【题型】解答题　【知识点】立体几何　【难度】medium
如图是一个以$\triangle A_1B_1C_1$为底面的正三棱柱被一平面所截得的几何体，截面为$\triangle ABC$. 已知$AA_1=4,BB_1=2,CC_1=3$.

\noindent (1) 在边$AB$上是否存在一点$O$，使得$OC\parallel$平面$A_1B_1C_1$？若存在，求出$\dfrac{AO}{OB}$的值；若不存在，请说明理由；

\noindent (2) 若$A_1B_1=2$，求几何体$A_1B_1C_1-ABC$的体积.
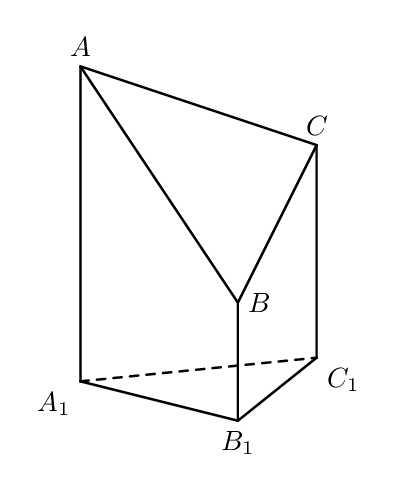
【解答】
\vspace{0.5em}
\noindent \textbf{【答案】} (1)存在，此时$\dfrac{AO}{OB}=1$，理由见解析 \quad (2)$3\sqrt{3}$

\vspace{0.5em}
\noindent \textbf{【分析】} (1) 取$AB$的中点$O$，连接$OC$，作$OD\parallel AA_1$交$A_1B_1$于点$D$，连接$C_1D$，从而得到四边形$ODC_1C$为平行四边形，即可得到$OC\parallel C_1D$，从而得证；

\noindent (2) 将几何体转化为一个四棱锥和正三棱柱的体积进行计算.

\vspace{0.5em}
\noindent \textbf{【详解】} (1) 存在，此时$\dfrac{AO}{OB}=1$，

\noindent 如图，取$AB$的中点$O$，连接$OC$，作$OD\parallel AA_1$交$A_1B_1$于点$D$，连接$C_1D$，则$OD\parallel BB_1\parallel CC_1$，

\noindent 因为$O$是$AB$的中点，所以$OD$为梯形$AA_1B_1B$的中位线，

\noindent 所以$OD=\dfrac{1}{2}(BB_1+AA_1)=3=CC_1$，

\noindent 所以四边形$ODC_1C$为平行四边形，

\noindent 所以$OC\parallel C_1D$，又$C_1D\subset$平面$A_1B_1C_1$，

$OC\not\subset$平面$A_1B_1C_1$，所以$OC\parallel$平面$A_1B_1C_1$，

\noindent 即在边$AB$上是存在一点$O$，使得$OC\parallel$平面$A_1B_1C_1$且$\dfrac{AO}{OB}=1$.

\vspace{0.5em}
\noindent (2) 如图在$AA_1$上取点$D$使得$A_1D=BB_1=2$，在$CC_1$上取点$E$使得$C_1E=BB_1=2$，

\noindent 连接$BD$、$DE$、$BE$，则三棱柱$A_1B_1C_1-DBE$为正三棱柱，取$DE$的中点$F$，连接$BF$，

\noindent 取$A_1C_1$的中点$G$，连接$B_1G$，则$BF\perp DE$，$B_1G\perp A_1C_1$，

\noindent 又平面$BDE\perp$平面$ACC_1A_1$，平面$BDE\cap$平面$ACC_1A_1=DE$，

\noindent $BF\subset$平面$BDE$，所以$BF\perp$平面$ACC_1A_1$，

\noindent 又$BF=\sqrt{2^2-1^2}=\sqrt{3}$，$S_{\triangle A_1B_1C_1}=\dfrac{1}{2}\times2\times\sqrt{3}=\sqrt{3}$，$S_{ADEC}=\dfrac{(1+2)\times2}{2}=3$，

\noindent 所以$V_{B-ADEC}=\dfrac{1}{3}\times3\times\sqrt{3}=\sqrt{3}$，

$V_{A_1B_1C_1-DBE}=S_{\triangle A_1B_1C_1}\cdot A_1D=2\sqrt{3}$，

\noindent 所以$V_{A_1B_1C_1-ABC}=V_{B-ADEC}+V_{A_1B_1C_1-DBE}=3\sqrt{3}$.
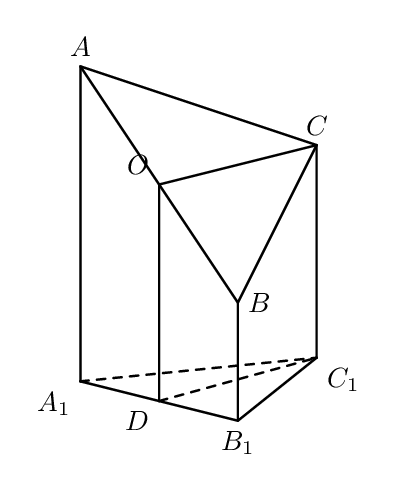
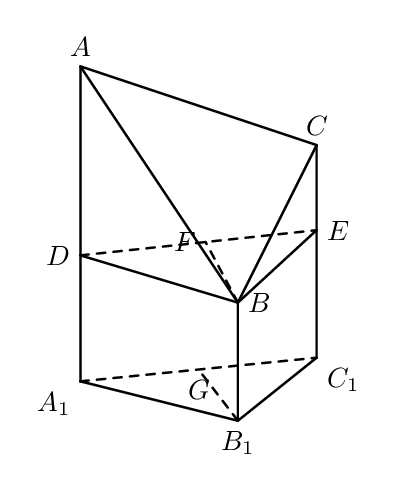